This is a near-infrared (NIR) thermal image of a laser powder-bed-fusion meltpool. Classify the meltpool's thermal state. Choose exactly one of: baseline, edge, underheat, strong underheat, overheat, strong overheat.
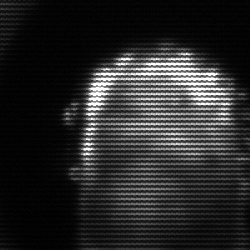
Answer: baseline